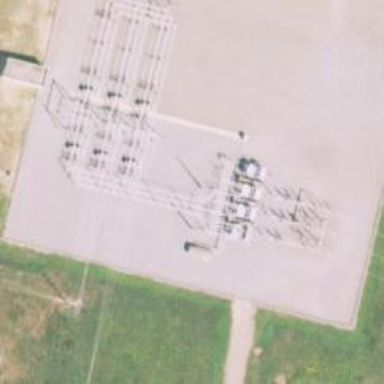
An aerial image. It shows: Switch used for power control.